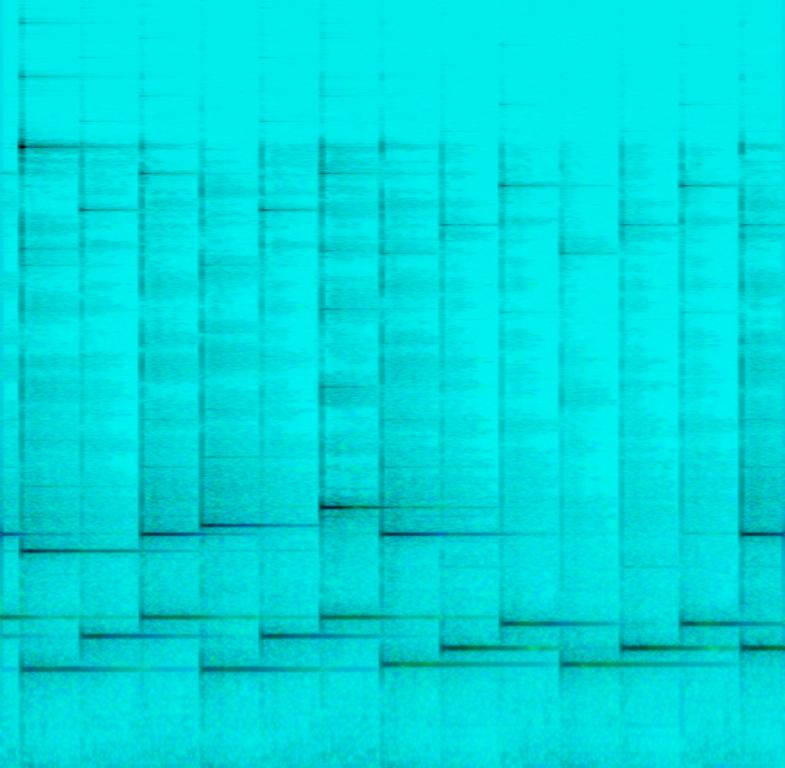
This composition is playing a xylophone playing a repeating melody progression that serves as a foundation playing lower notes while playing a higher pitched melody. The whole song is full of reverb. This song may be playing in a dreamy and quiet movie scene or while falling asleep.